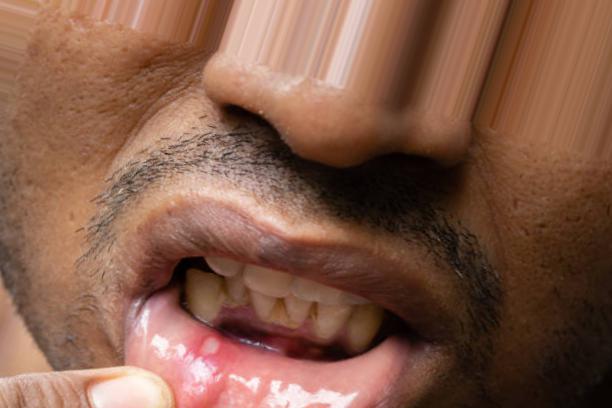
Condition: Mouth Ulcer